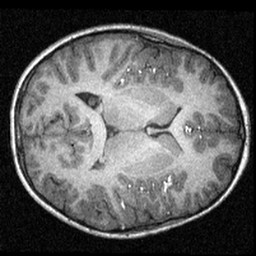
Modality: T1w
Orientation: axial
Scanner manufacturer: siemens
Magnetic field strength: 3 T
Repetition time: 1.57 s
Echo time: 0.00304 s